Interaction volume radius: 5 \u00c5
Interaction volume height: 35 \u00c5
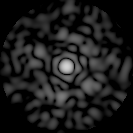
Disorder parameter: 0.8626